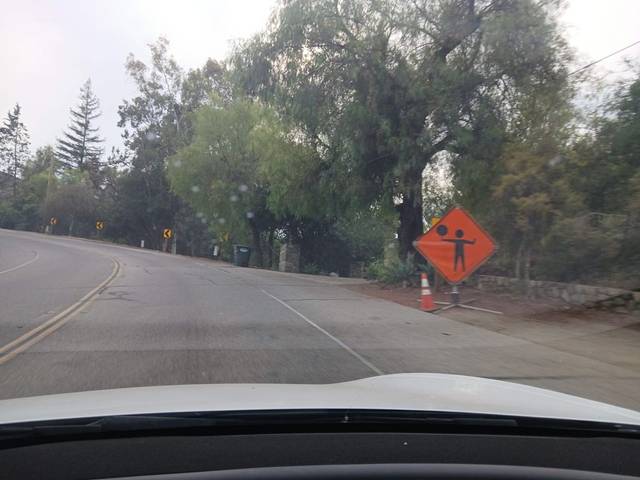
Region: United States
Coordinates: 34.444, -119.201